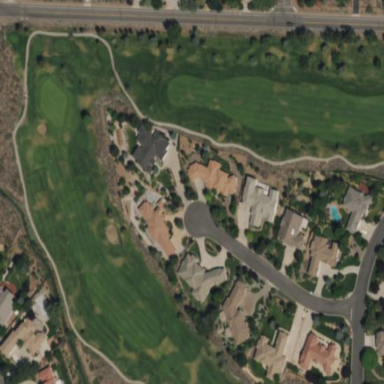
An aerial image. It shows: Rough grassy area used for golf.